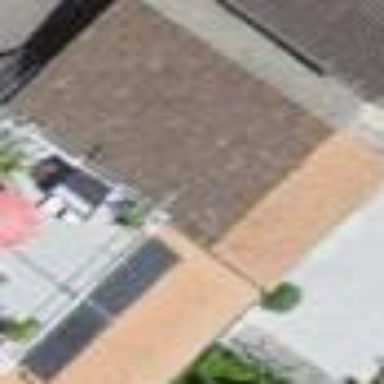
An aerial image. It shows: Shed.